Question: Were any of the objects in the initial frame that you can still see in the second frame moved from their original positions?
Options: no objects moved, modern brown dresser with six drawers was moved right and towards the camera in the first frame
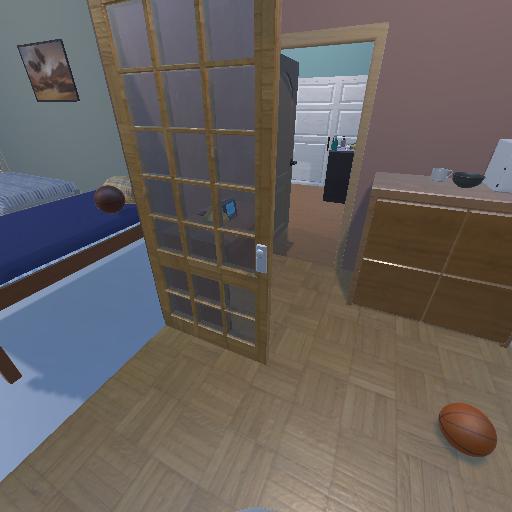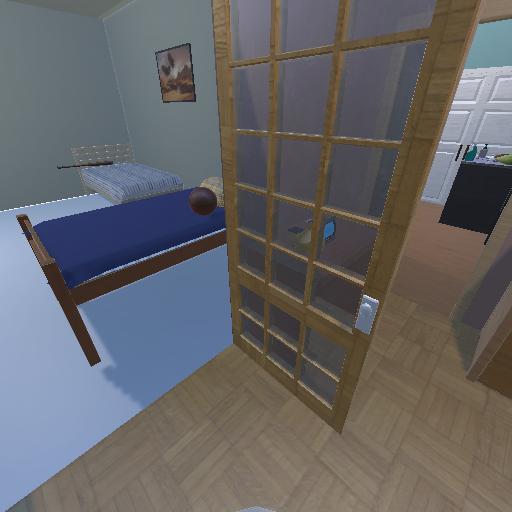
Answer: no objects moved